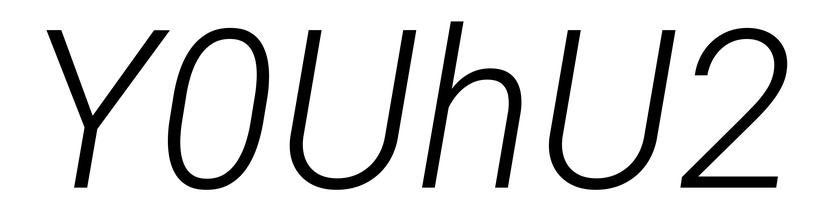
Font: Roboto-Italic_Light_Italic